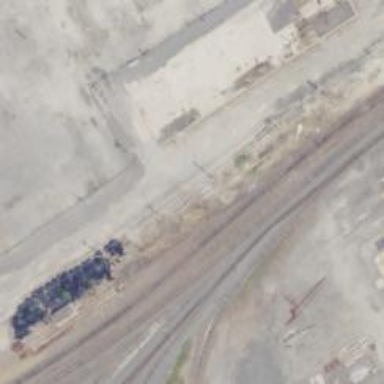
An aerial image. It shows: Railway spur service.